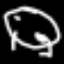
Label: frog